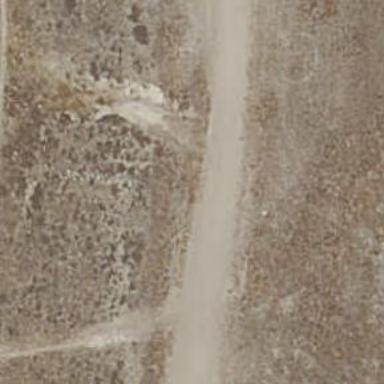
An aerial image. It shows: Ground path.